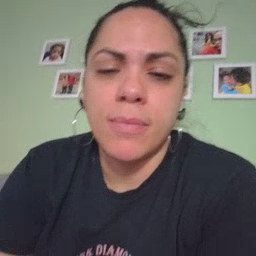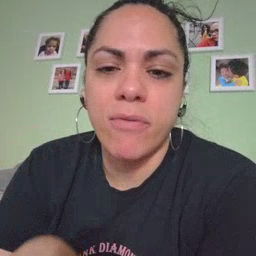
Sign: haveto